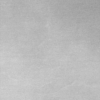
Label: dusty